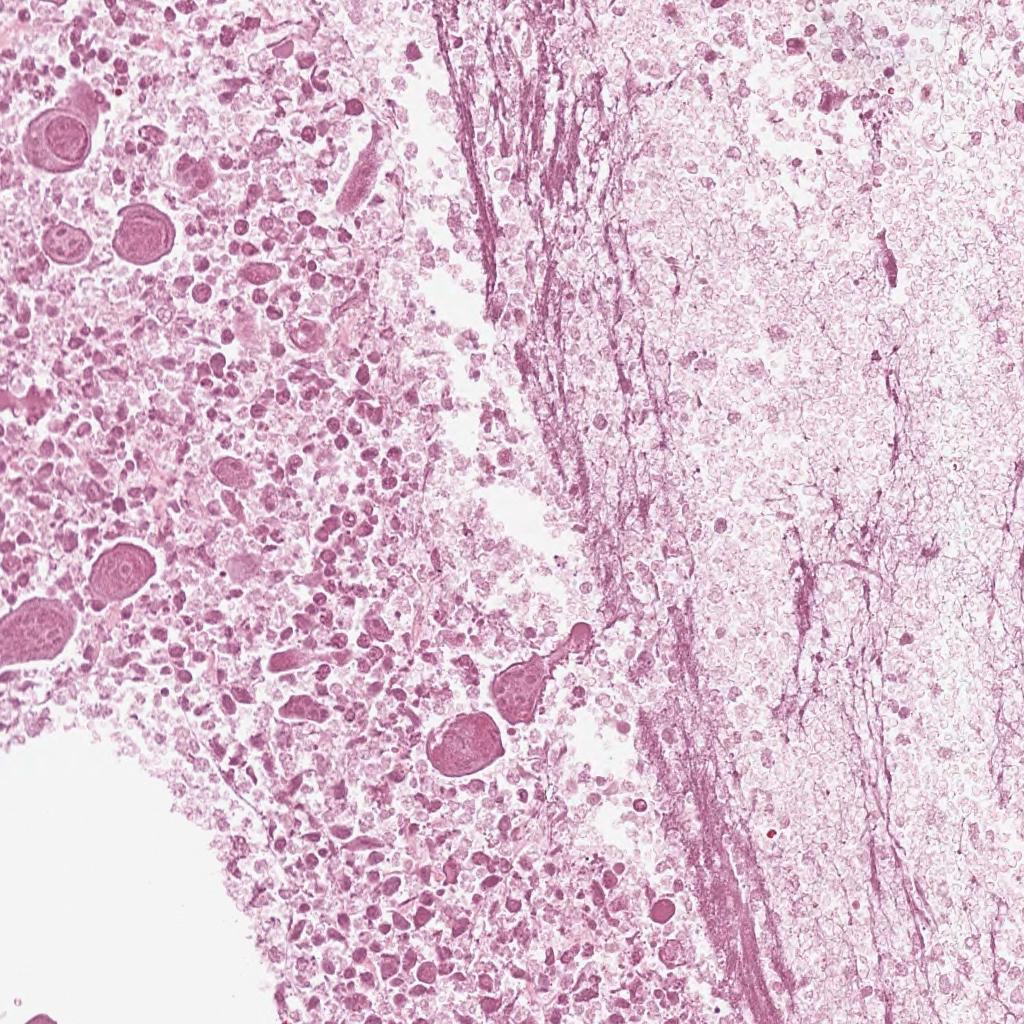
Label: Non-Viable-Tumor